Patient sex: M
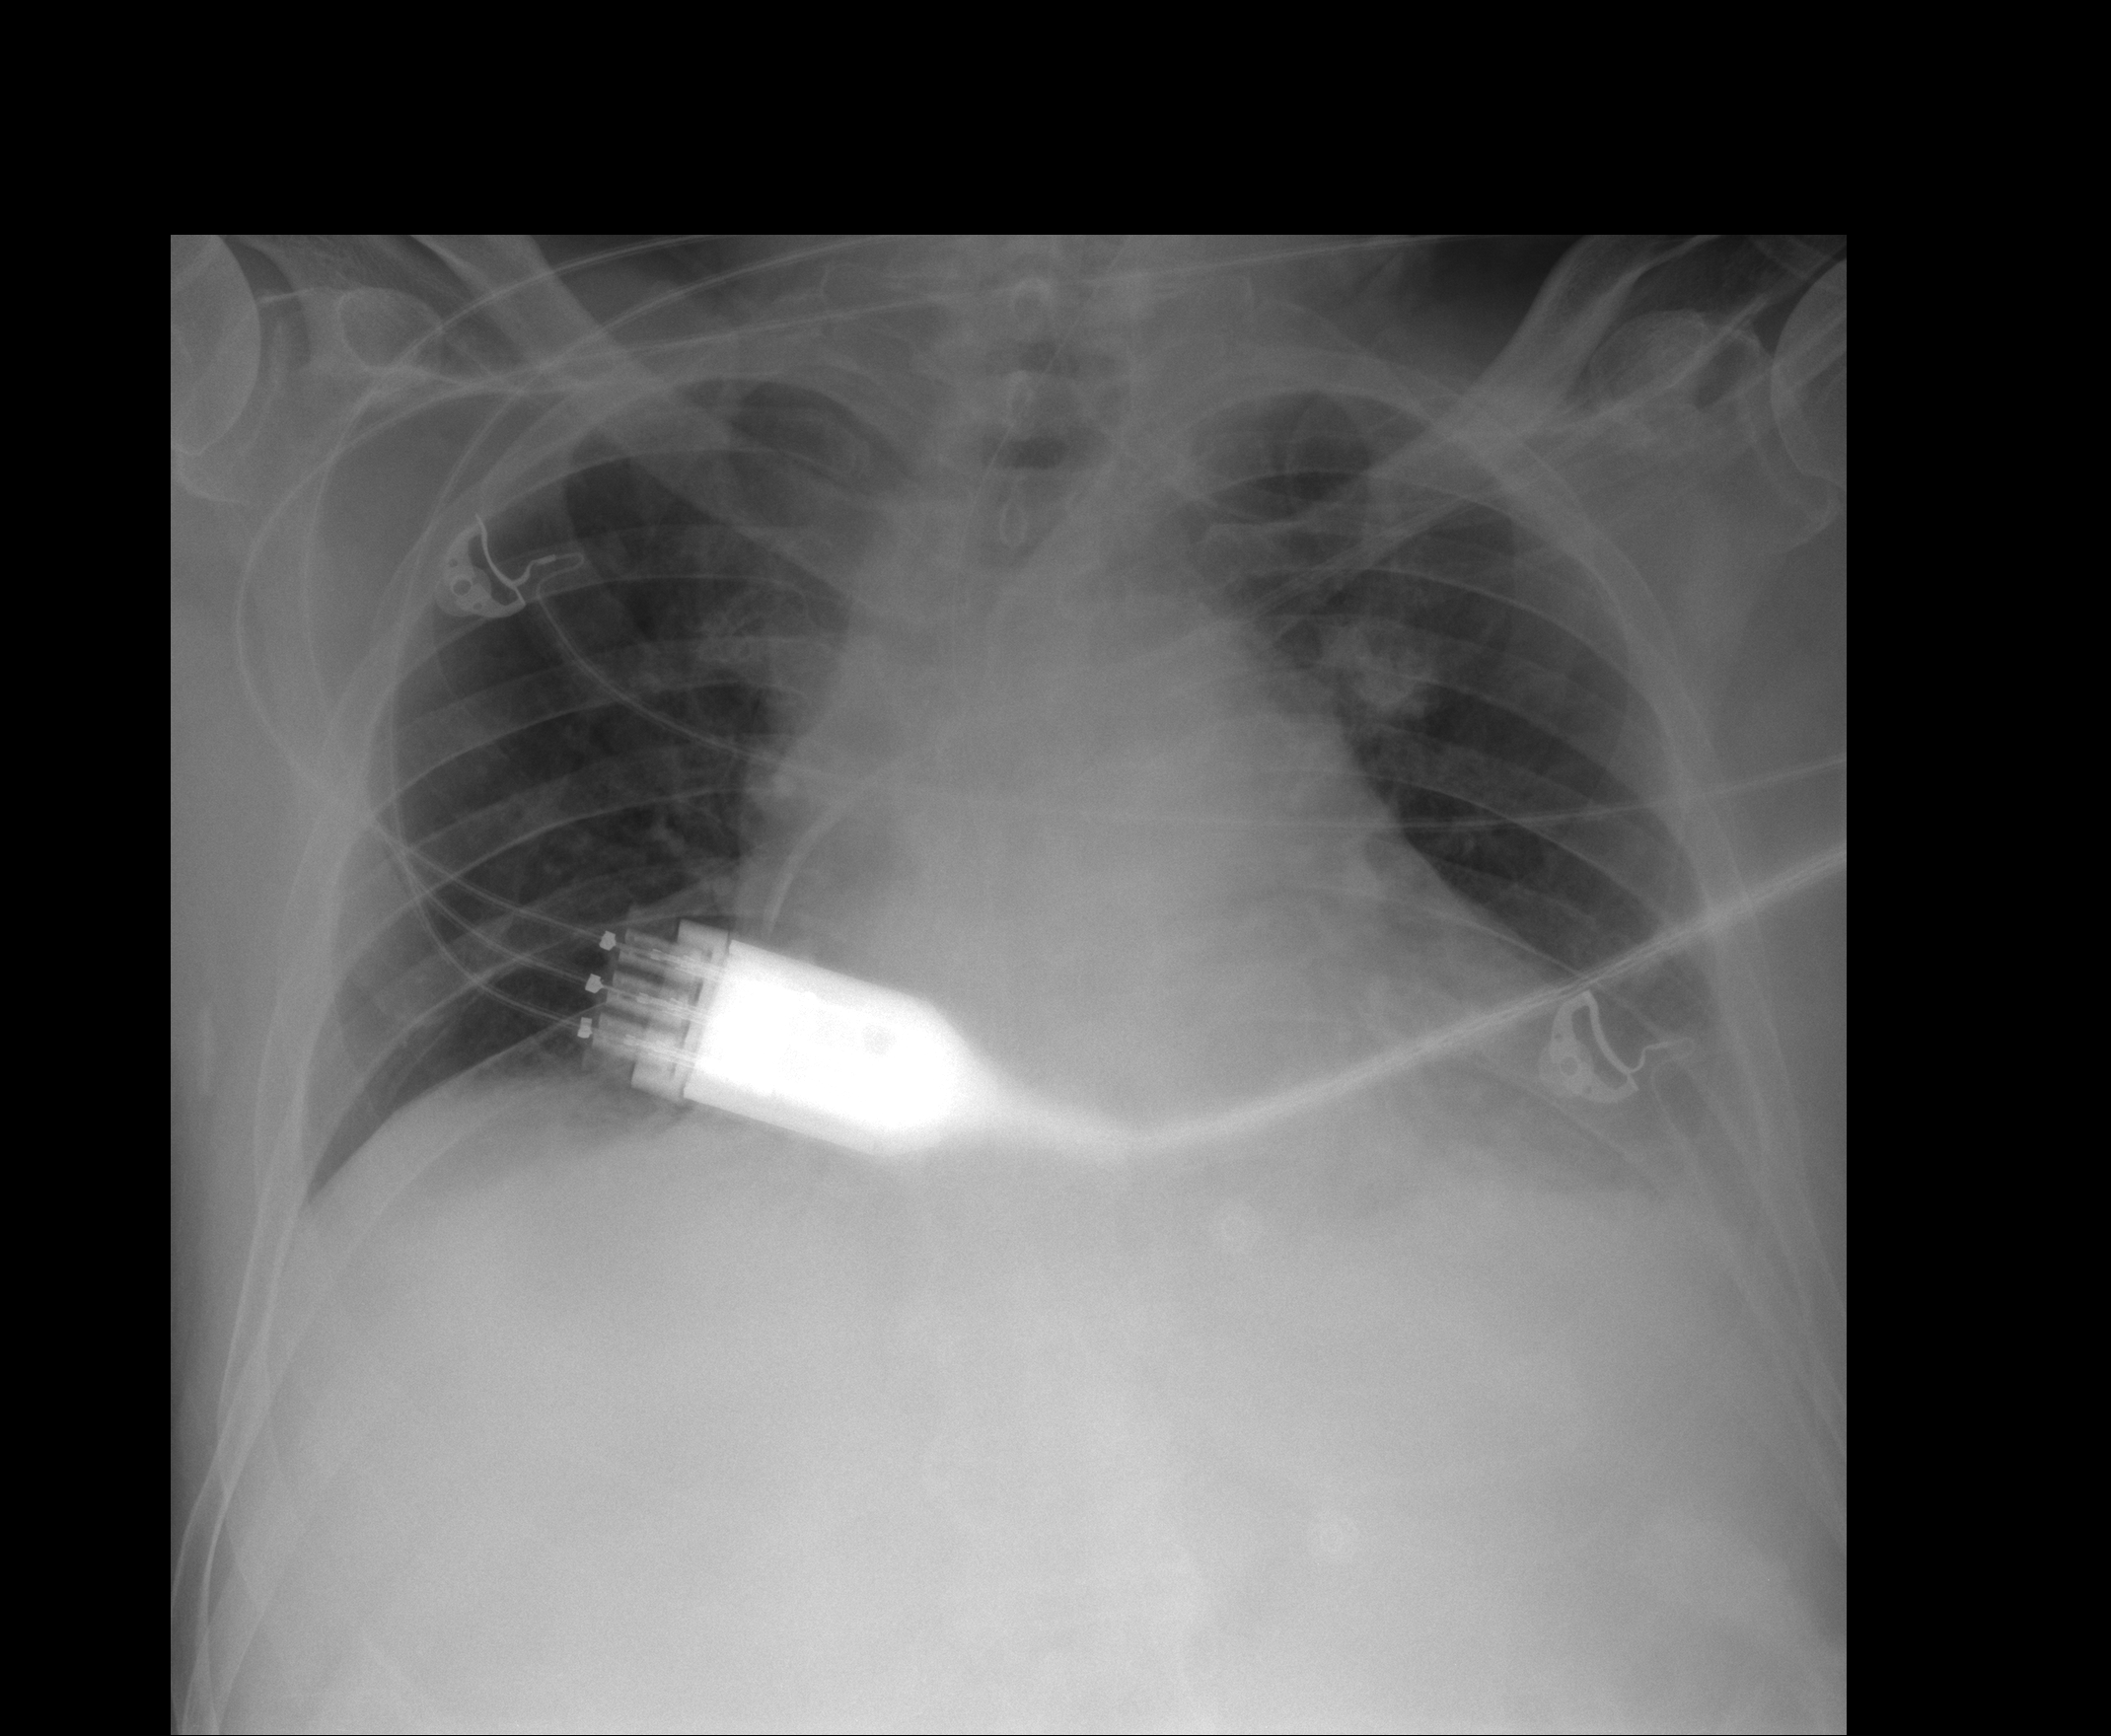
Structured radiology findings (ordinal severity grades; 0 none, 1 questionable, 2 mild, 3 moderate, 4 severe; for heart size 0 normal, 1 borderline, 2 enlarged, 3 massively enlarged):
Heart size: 1
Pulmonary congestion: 0
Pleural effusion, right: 0
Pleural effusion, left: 2
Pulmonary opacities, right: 0
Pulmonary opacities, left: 0
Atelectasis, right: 2
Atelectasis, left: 2